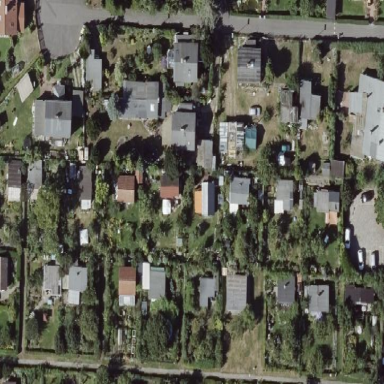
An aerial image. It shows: Allotments area.